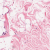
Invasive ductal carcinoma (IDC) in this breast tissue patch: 0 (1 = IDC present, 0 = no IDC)